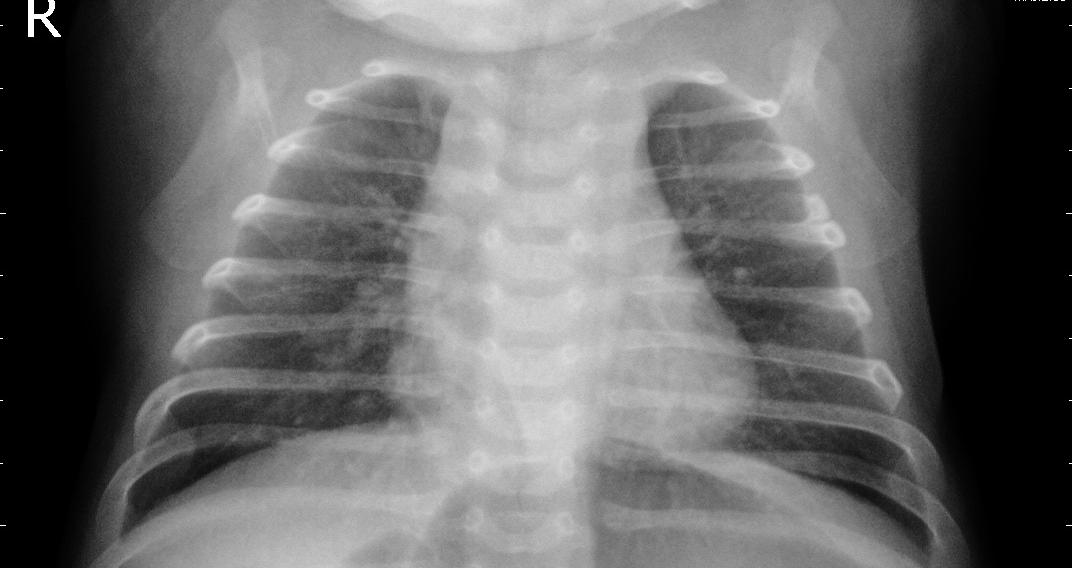
Diagnosis: PNEUMONIA